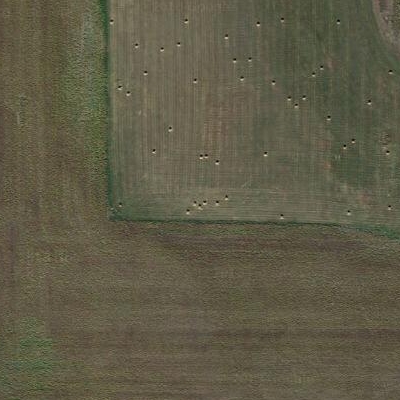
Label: Field